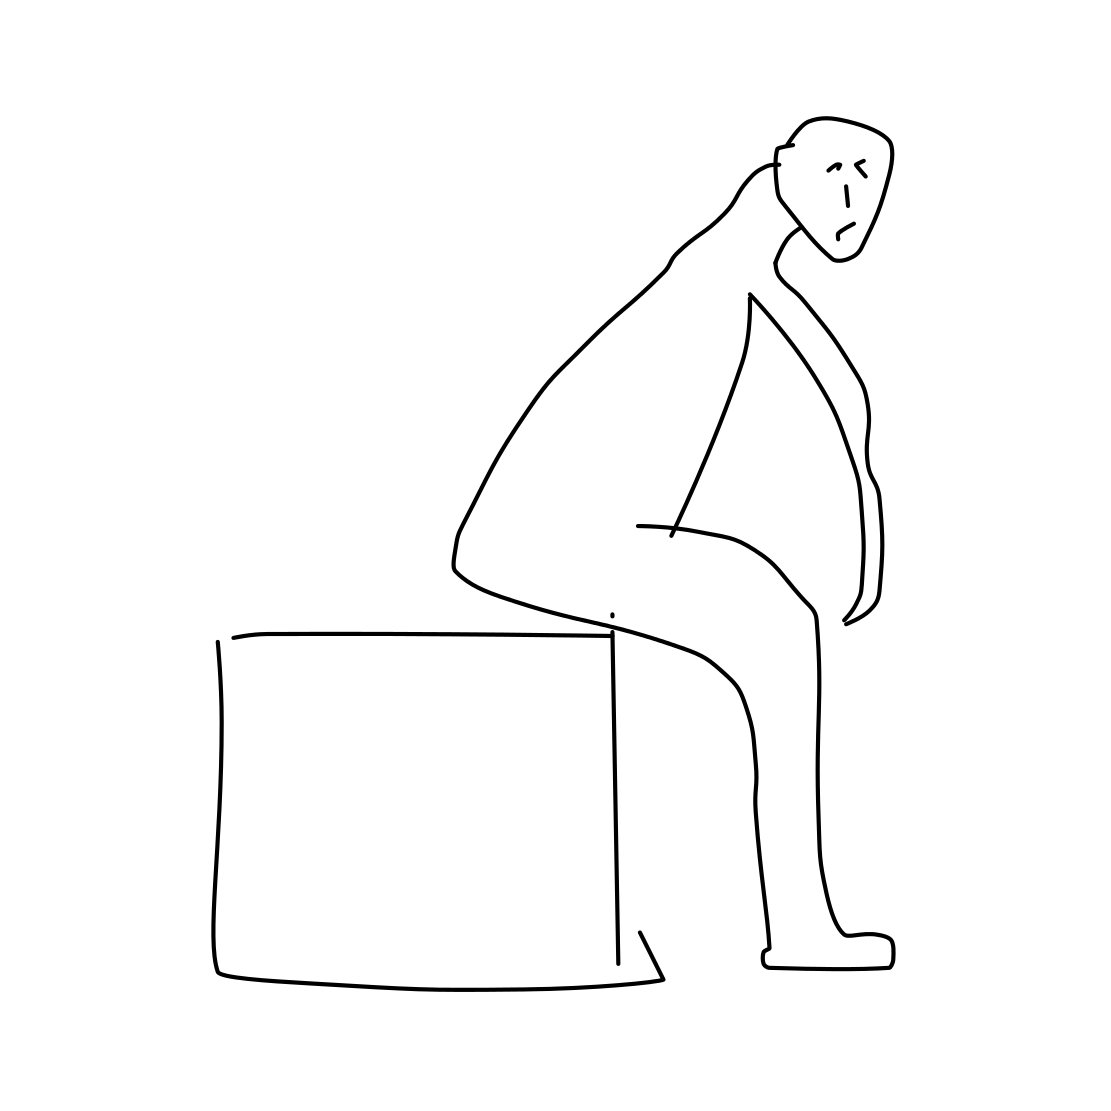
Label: person sitting